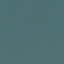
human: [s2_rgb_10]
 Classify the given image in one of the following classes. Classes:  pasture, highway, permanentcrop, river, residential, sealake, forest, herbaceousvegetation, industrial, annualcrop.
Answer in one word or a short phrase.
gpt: SeaLake